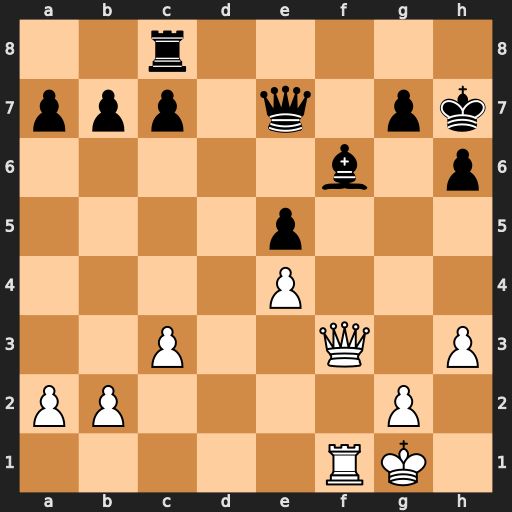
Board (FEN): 2r5/ppp1q1pk/5b1p/4p3/4P3/2P2Q1P/PP4P1/5RK1
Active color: w
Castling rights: -
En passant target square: -
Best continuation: Qf5+ g6 Qxc8